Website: macys
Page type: customer-info-address
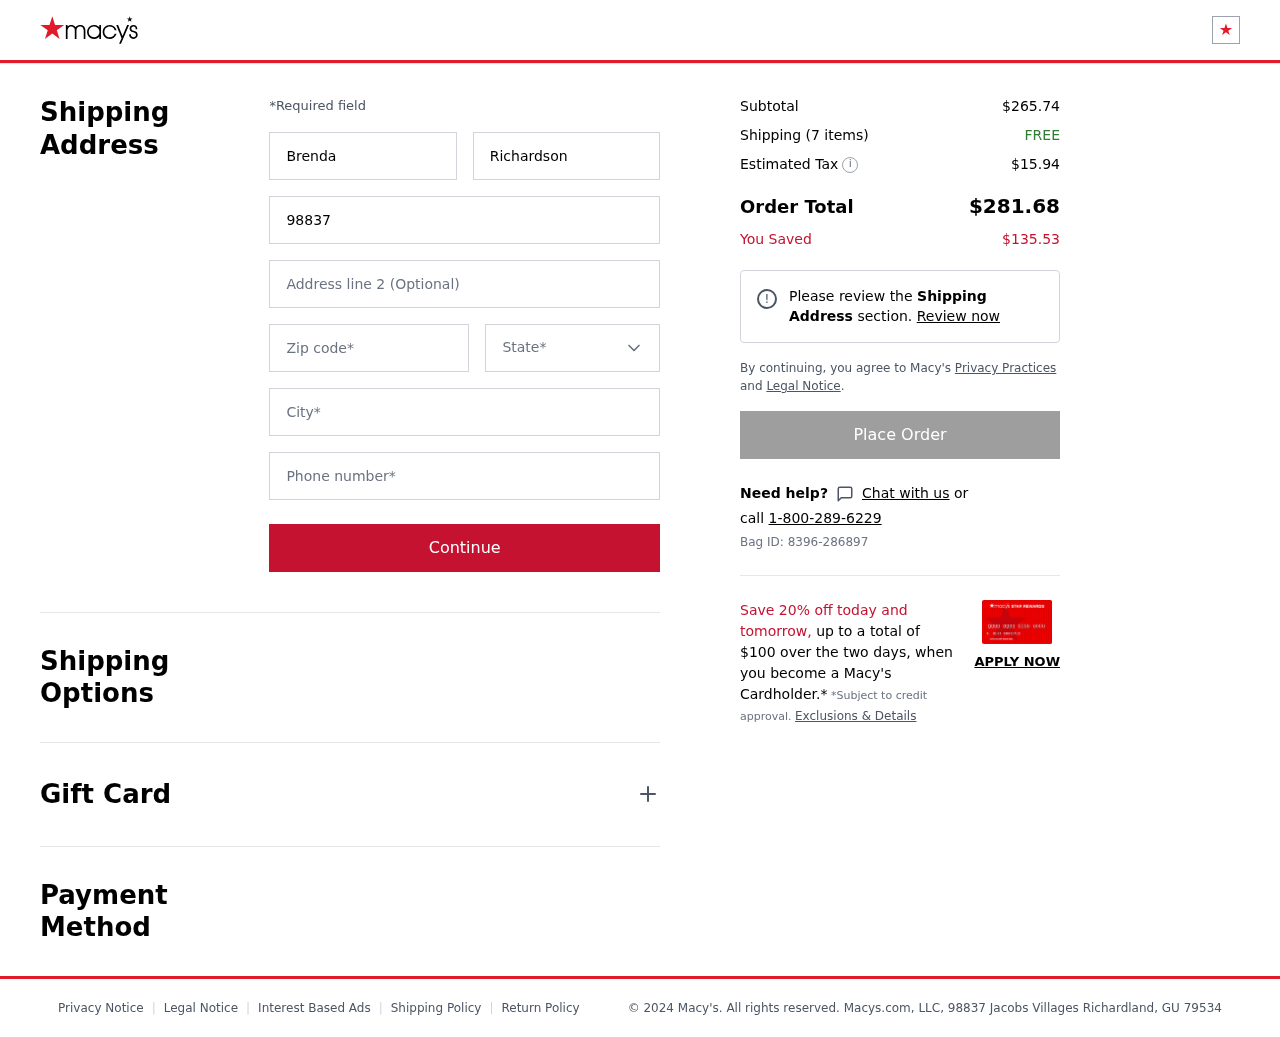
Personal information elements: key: PII_CITY
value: Richardland
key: PII_FIRSTNAME
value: Brenda
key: PII_LASTNAME
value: Richardson
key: PII_PHONE
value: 2713648881
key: PII_POSTCODE
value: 79534
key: PII_STATE
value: GU
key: PII_STREET
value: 98837 Jacobs Villages
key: PII_STREET2
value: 52727 Jeffrey Roads Apt. 266
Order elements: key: ORDER_SUBTOTAL
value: $265.74
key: ORDER_NUM_ITEMS
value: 7
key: ORDER_SHIPPING_COST
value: FREE
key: ORDER_TAX
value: $15.94
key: ORDER_TOTAL
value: $281.68
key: ORDER_SAVINGS
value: $135.53
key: ORDER_BAG_ID
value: Bag ID: 8396-286897